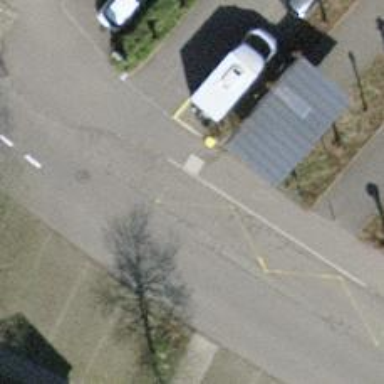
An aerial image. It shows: Bus stop with sheltered platform for public transport.